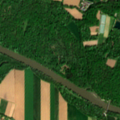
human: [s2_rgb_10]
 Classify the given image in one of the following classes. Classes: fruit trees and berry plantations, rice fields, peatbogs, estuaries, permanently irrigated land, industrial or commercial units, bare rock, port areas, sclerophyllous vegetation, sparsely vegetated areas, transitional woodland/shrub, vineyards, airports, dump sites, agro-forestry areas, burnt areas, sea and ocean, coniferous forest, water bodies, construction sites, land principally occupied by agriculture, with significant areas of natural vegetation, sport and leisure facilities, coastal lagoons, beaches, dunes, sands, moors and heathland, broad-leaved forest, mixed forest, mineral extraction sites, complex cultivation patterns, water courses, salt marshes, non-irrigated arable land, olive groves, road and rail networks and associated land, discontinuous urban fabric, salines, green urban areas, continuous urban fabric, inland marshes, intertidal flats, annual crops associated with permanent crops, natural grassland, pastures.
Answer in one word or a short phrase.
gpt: non-irrigated arable land, broad-leaved forest, water courses